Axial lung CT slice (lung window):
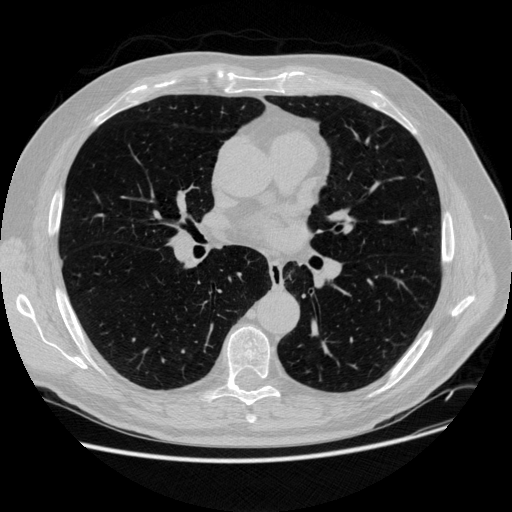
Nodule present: no